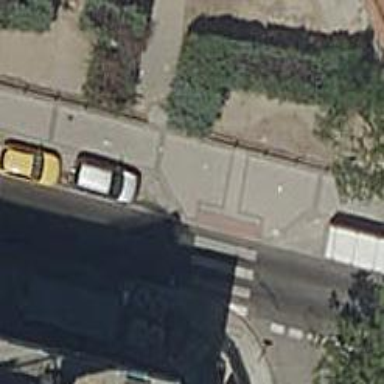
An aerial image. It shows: Pedestrian crossing with zebra markings on footway.